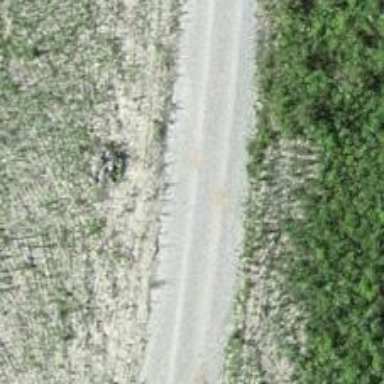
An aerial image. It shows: Gravel track with grade2 tracktype. It has embankment.